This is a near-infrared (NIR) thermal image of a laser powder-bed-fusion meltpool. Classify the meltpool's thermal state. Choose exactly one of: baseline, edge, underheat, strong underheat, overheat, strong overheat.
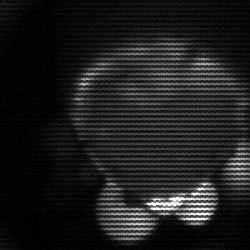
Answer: edge